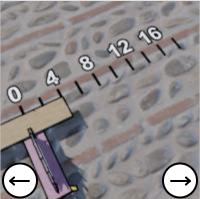
Task: length
Answer: 4
First scale value: 4.0